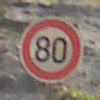
Verkehrszeichen: Geschwindigkeit80
Umgebung: Outdoor, Nature
Tageszeit: MorningAfternoon
Wetter: PartlyCloudy
Licht: Natural
Jahreszeit: NotSpecified
Kontrast: HighContrast